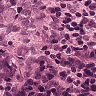
Metastatic tissue present: yes